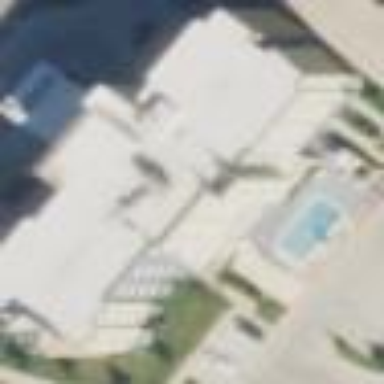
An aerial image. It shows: Hotel building.